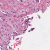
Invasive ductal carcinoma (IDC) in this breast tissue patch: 1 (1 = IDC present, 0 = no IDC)